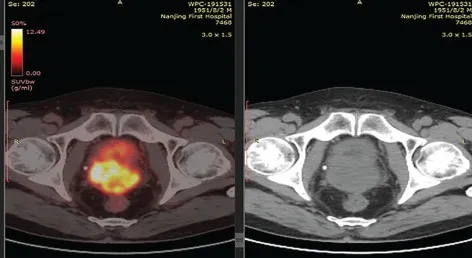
(A) PSMA-PET/CT scans suggested of uneven increase in PSMA expression of prostate.
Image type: radiology (pet)